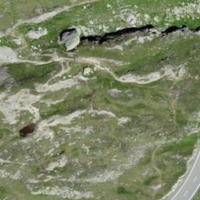
EUNIS habitat code: 26
Species observed at this site:
Pyrrhocorax graculus
Rhododendron ferrugineum